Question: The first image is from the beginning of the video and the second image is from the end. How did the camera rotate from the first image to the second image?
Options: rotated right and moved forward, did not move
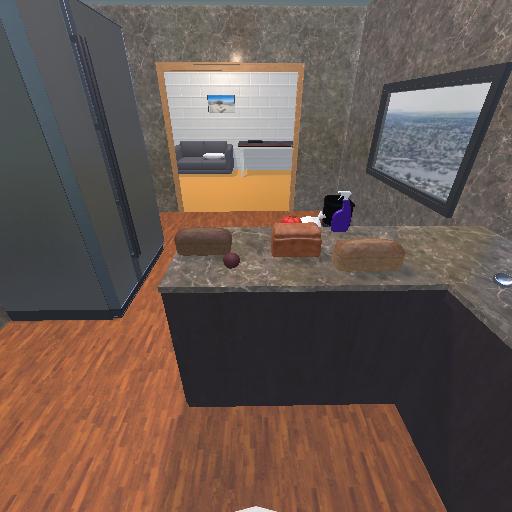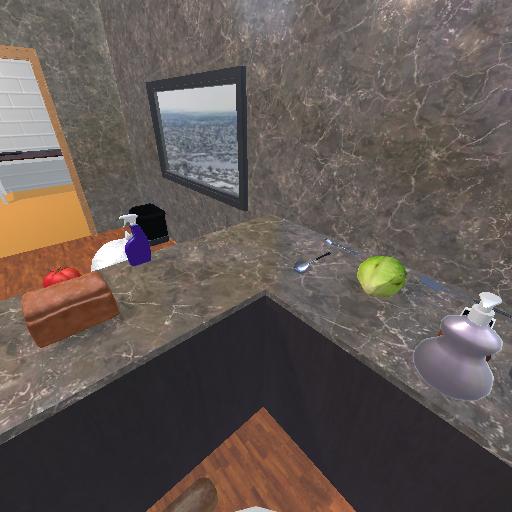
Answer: rotated right and moved forward